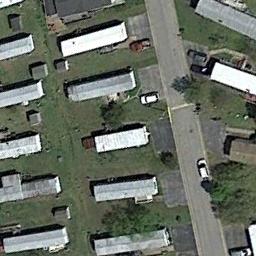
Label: mobile_home_park